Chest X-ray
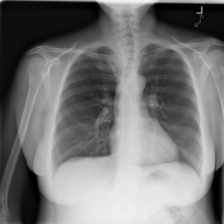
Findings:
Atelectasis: negative
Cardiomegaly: negative
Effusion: negative
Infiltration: negative
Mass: negative
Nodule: negative
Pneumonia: negative
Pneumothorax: negative
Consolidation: negative
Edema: negative
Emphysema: negative
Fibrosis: negative
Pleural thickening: negative
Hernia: negative